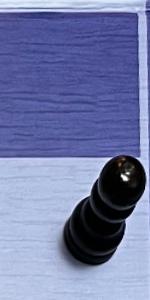
Label: Pawn_Black